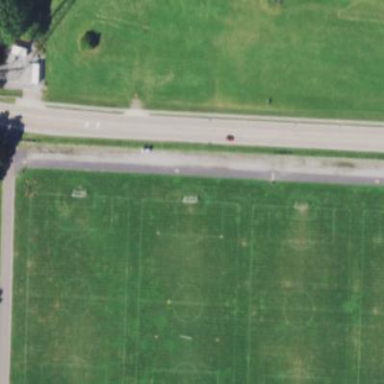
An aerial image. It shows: Soccer pitch for outdoor sports and leisure activities.